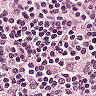
Metastatic tissue present: no